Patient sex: M
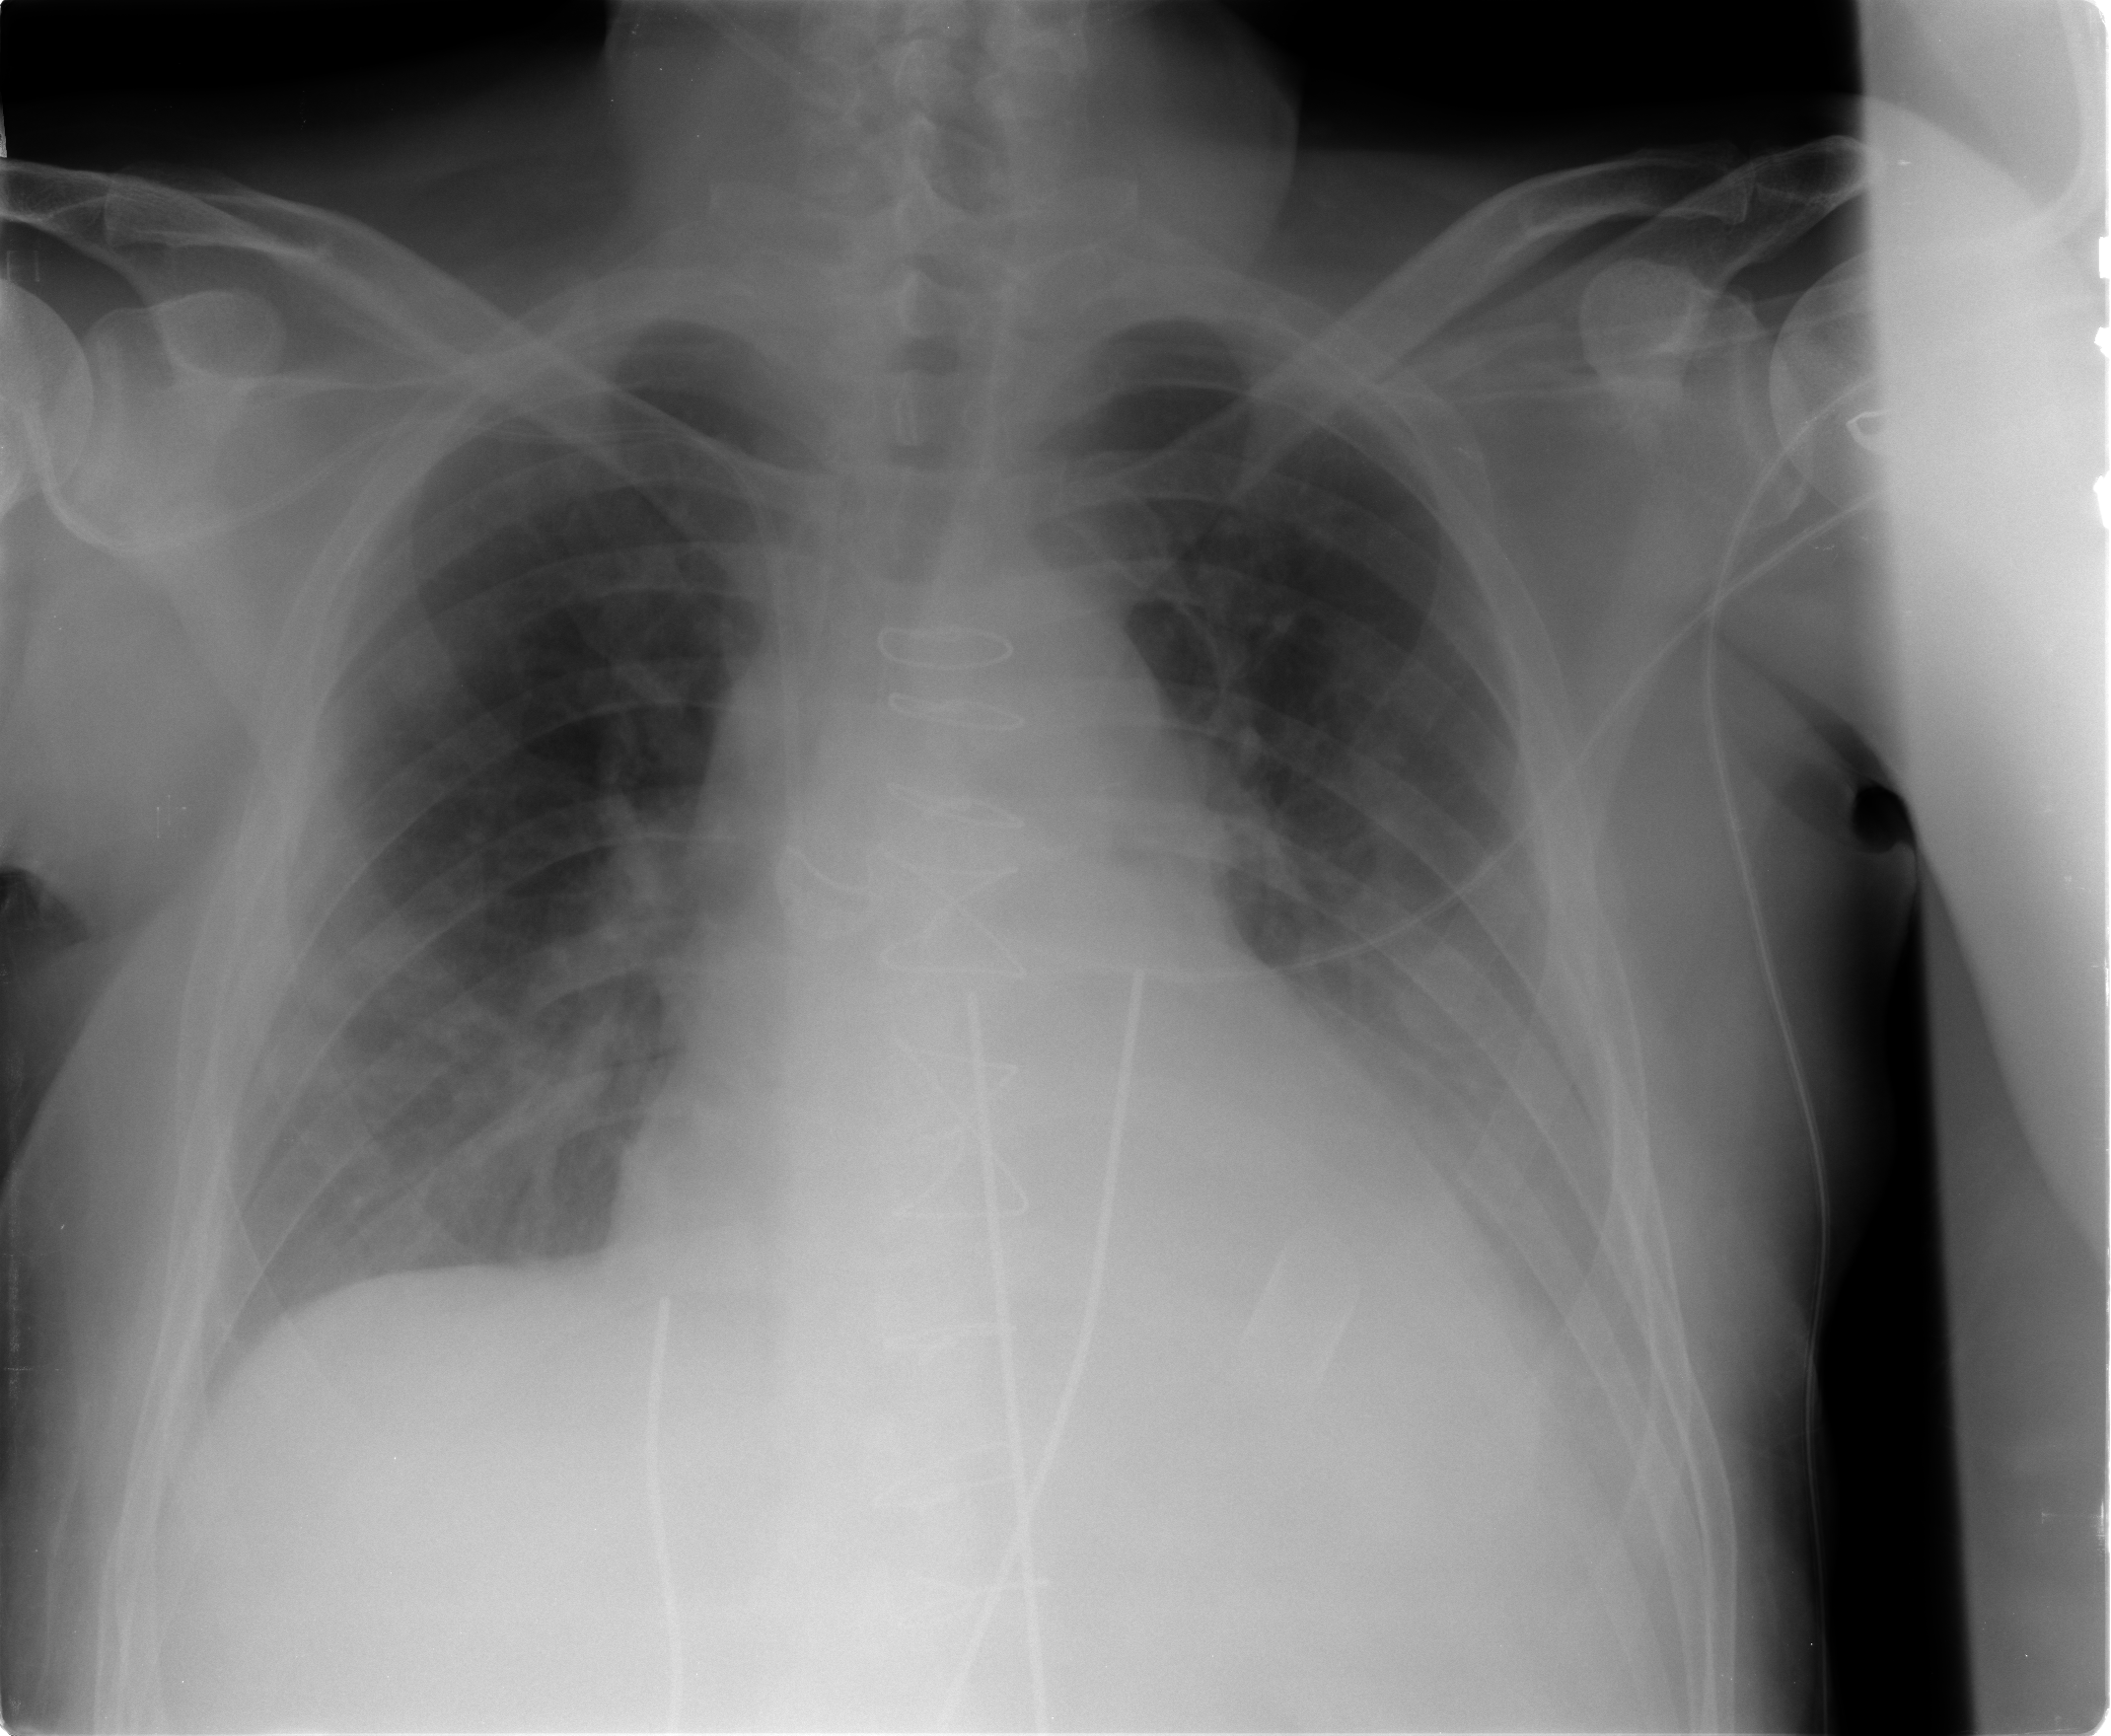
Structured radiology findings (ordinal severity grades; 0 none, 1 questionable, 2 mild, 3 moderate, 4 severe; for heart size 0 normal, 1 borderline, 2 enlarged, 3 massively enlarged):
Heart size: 2
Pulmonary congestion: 1
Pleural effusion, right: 0
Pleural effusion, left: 2
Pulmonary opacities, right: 1
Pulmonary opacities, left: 1
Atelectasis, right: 0
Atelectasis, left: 2